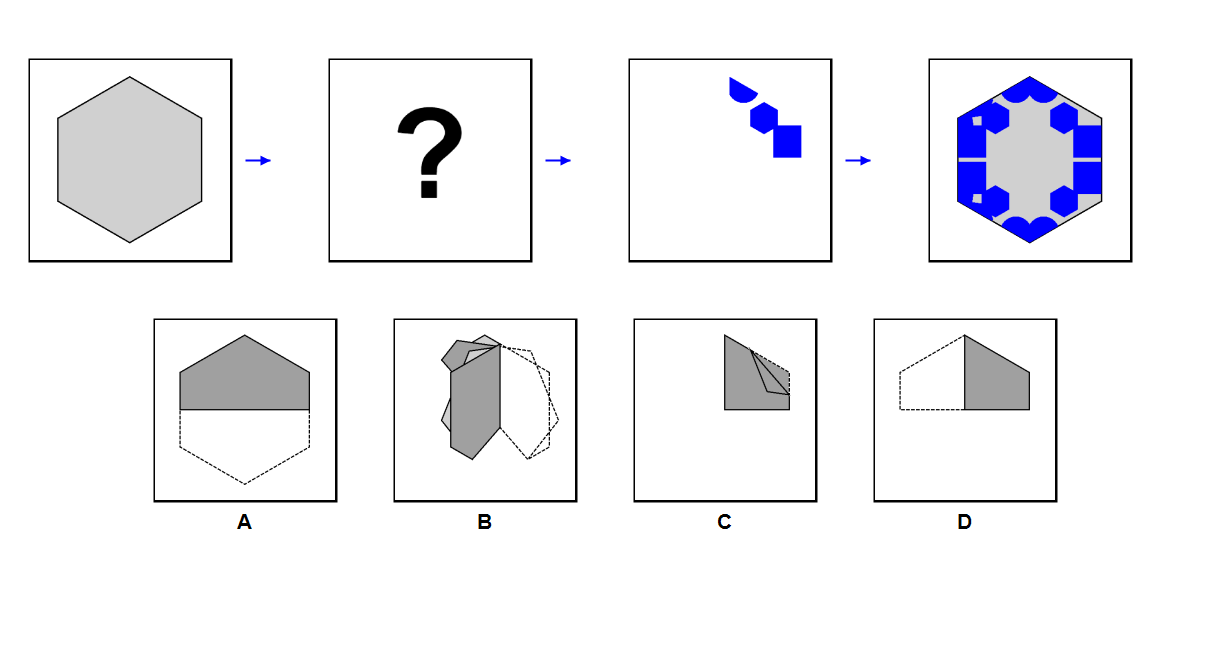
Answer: B